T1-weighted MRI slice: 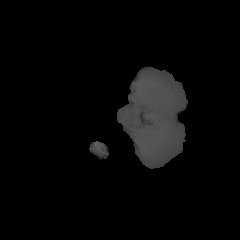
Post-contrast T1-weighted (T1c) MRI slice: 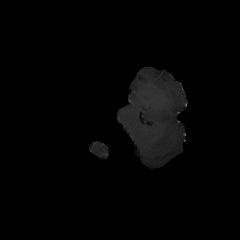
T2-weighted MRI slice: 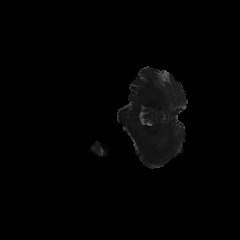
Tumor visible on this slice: no